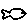
Label: fish